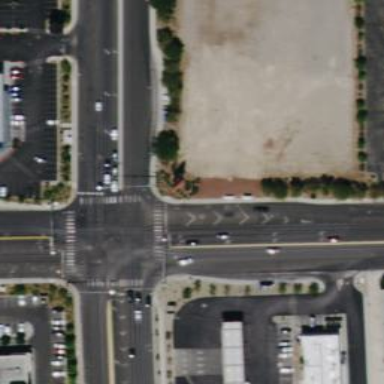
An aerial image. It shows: Solid stop line on the road.